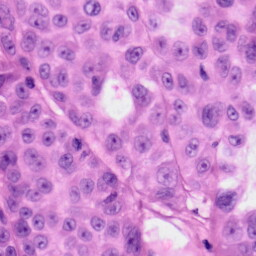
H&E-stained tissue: Skin